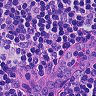
Metastatic tissue present: no